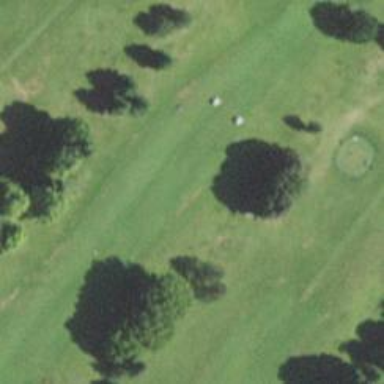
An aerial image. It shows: Golf fairway surrounded by grass.